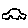
Label: car